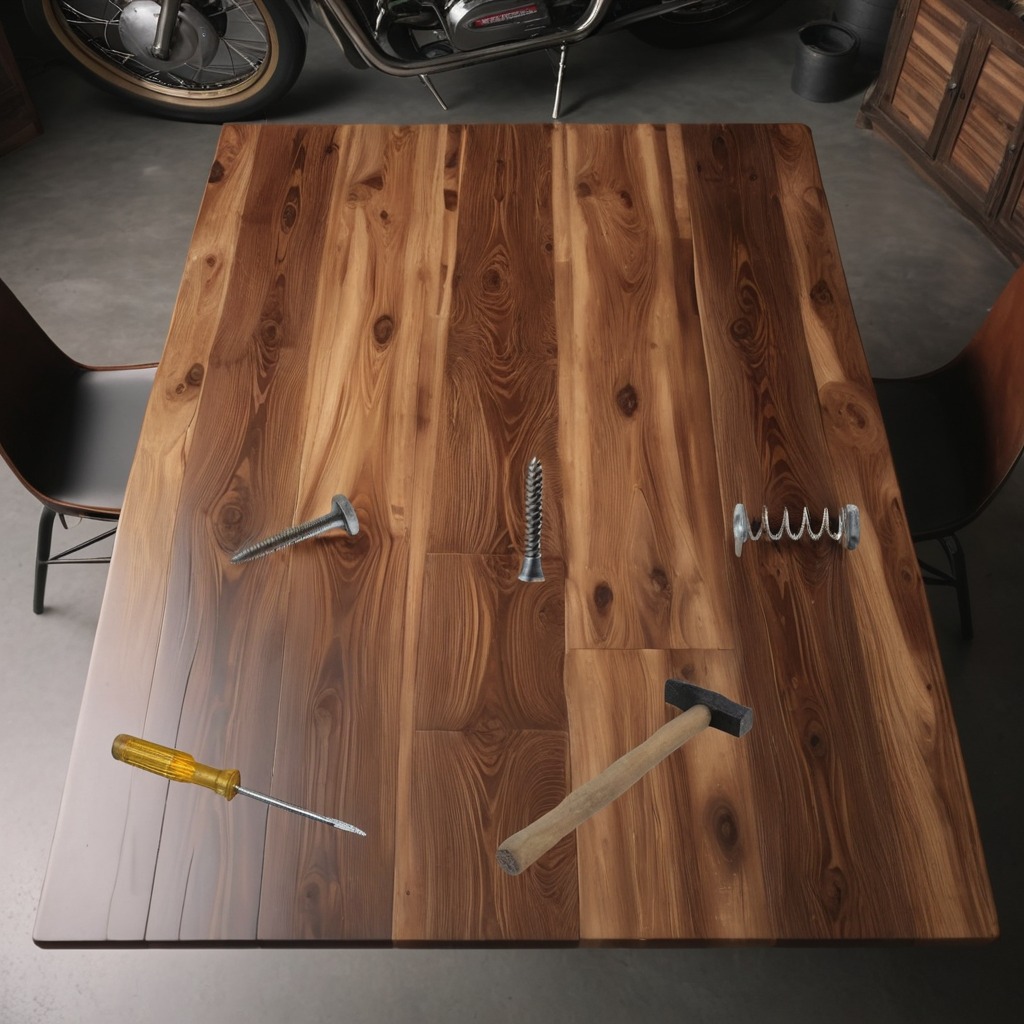
A screwdriver, a hammer, a coiled metal spring, and a metal machine screw are lying on the wooden table.